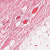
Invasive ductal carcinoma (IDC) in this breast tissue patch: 0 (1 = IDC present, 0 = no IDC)